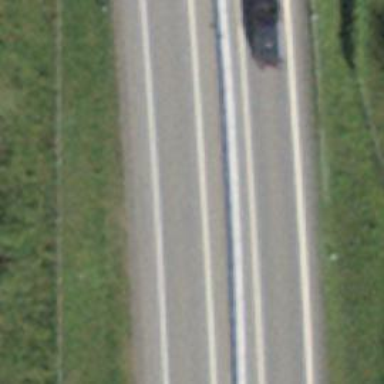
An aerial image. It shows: Asphalt motorway of trunk classification.